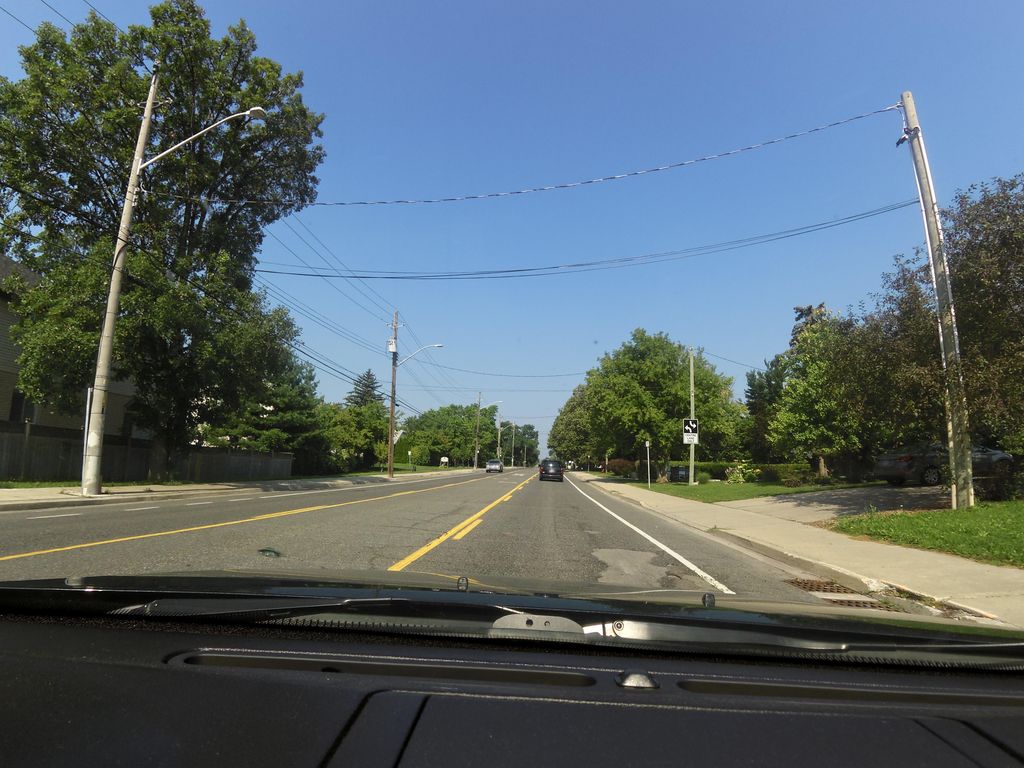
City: hamilton